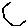
Label: hexagon